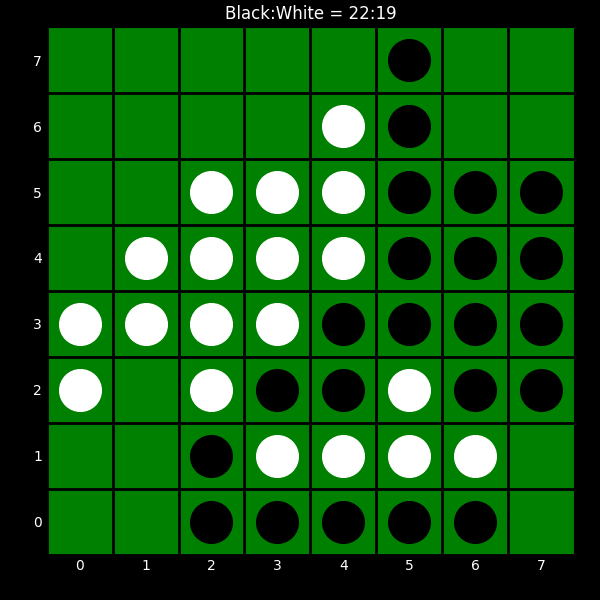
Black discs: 22
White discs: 19